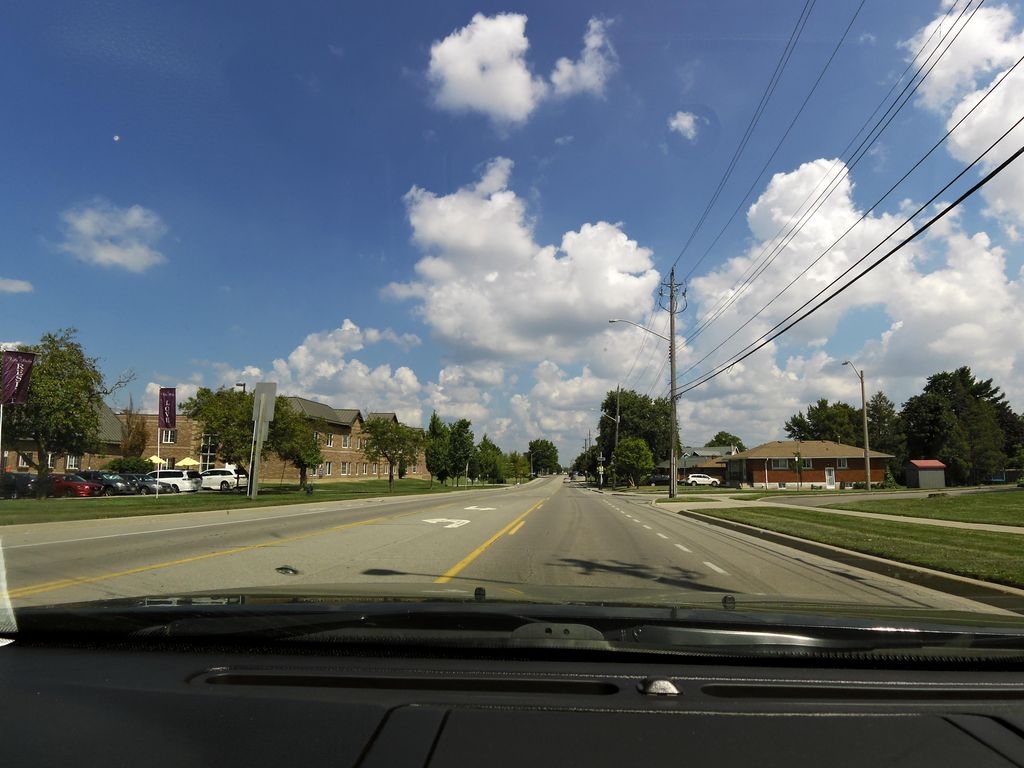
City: hamilton